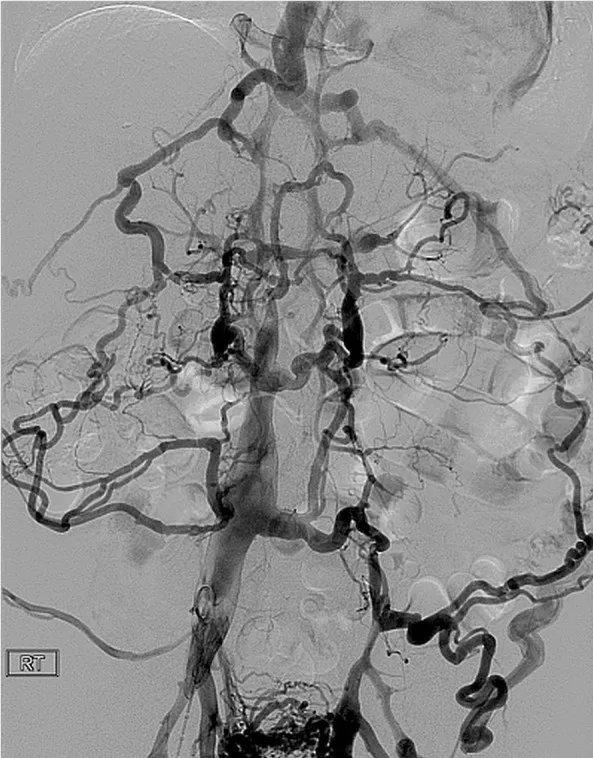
Pre-recanalization venogram showing completely occluded abdominal IVC and multiple abdominal-pelvic collaterals reconstituting flow through dilated azygos system.
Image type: radiology (ct)